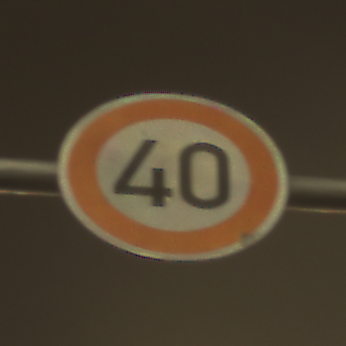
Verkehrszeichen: Geschwindigkeit40
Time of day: Night
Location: Outdoor (Urban)
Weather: Overcast
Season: NotSpecified
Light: Artificial